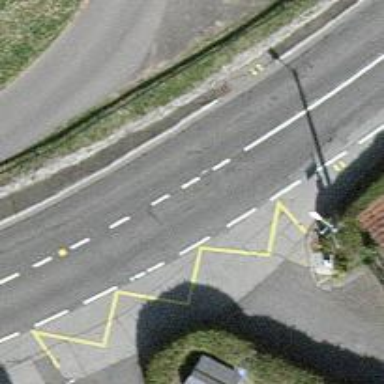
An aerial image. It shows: Bus stop with stop position for public transport.